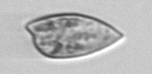
Label: Prorocentrum_dentatum